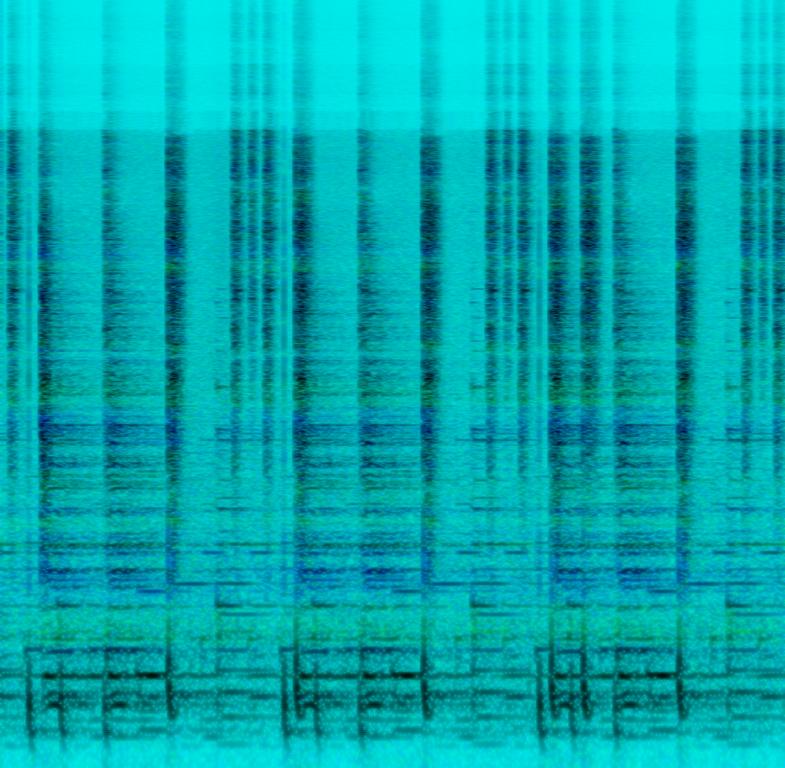
The low quality recording features a hip hop song played on a speaker that features groovy piano melody, synth lead melody, strings power chords, punchy snare, shimmering shakers, claps and punchy kick hits. It sounds noisy and thin as it lacks bass frequencies.